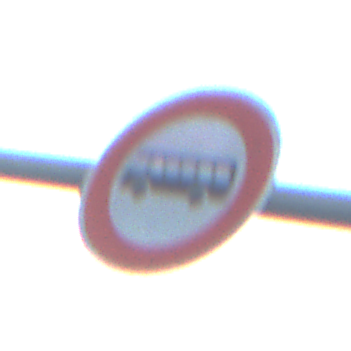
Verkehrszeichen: VerbotKraftomnibusse
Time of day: SunriseSunset
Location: Outdoor (RoadRail)
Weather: PartlyCloudy
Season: NotSpecified
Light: Natural